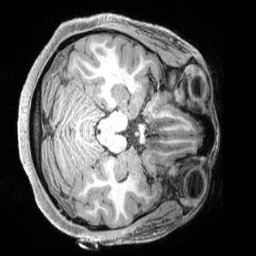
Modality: T1w
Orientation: axial
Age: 25
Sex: female
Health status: healthy
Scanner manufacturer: siemens
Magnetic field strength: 3 T
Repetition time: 2.4 s
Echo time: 0.00222 s